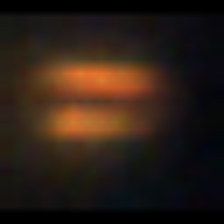
Taxon: NanoPlankton
Group: Other